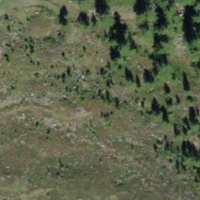
EUNIS habitat code: 23
Species observed at this site:
Arnica montana